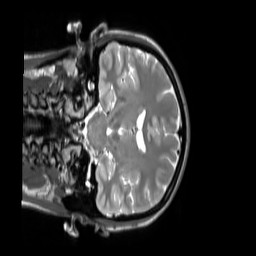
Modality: T2w
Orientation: coronal
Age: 27
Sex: female
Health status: ill
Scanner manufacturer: siemens
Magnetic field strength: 3 T
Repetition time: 2.8 s
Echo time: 0.326 s